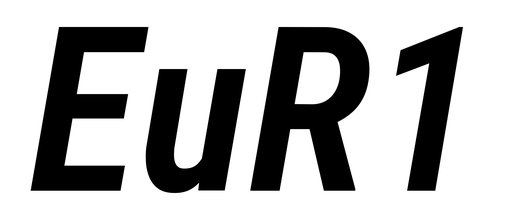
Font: Roboto-Italic_Condensed_SemiBold_Italic